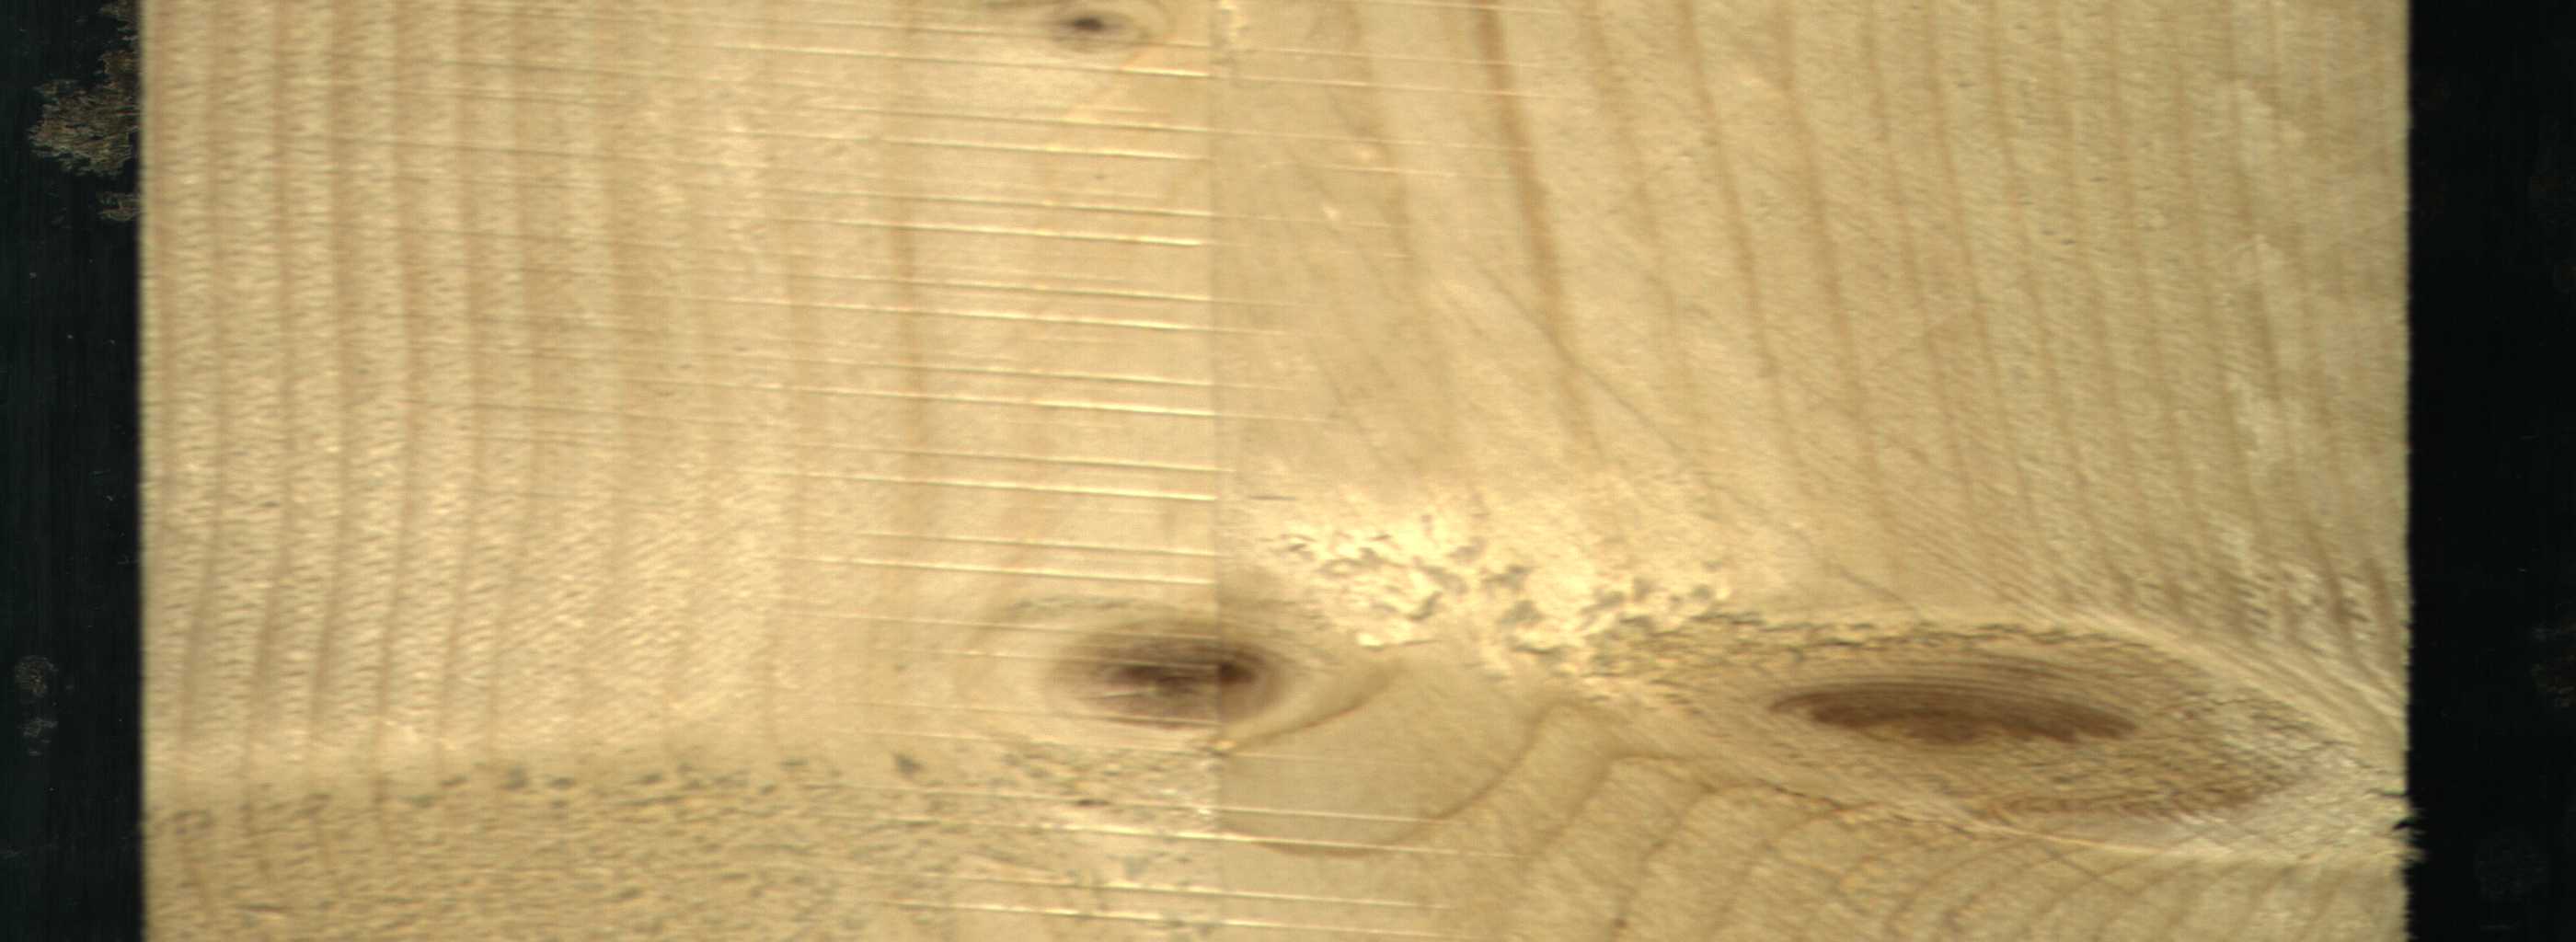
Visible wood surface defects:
Live_Knot
Live_Knot
Live_Knot